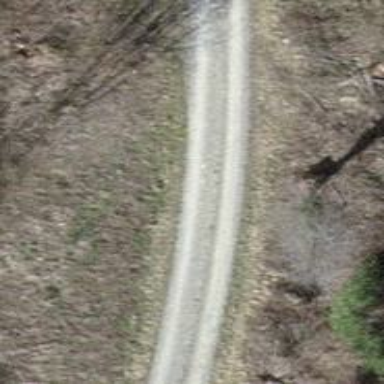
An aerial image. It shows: Track with grade 3 pebblestone surface.